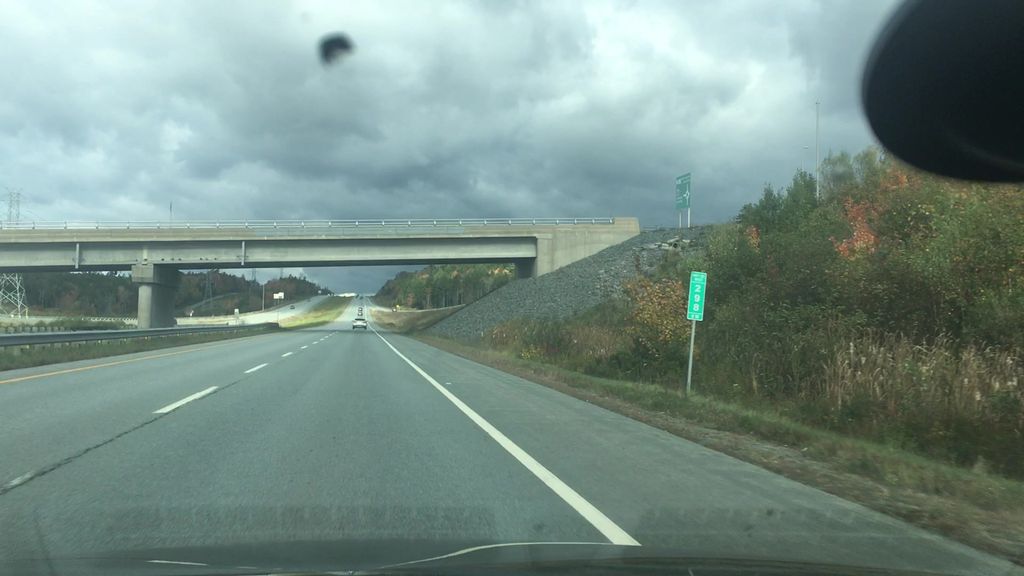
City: halifax